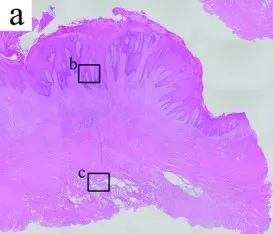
Histopathology of pseudocarcinomatous hyperplasia. (a) Epidermal hyperplasia and elongation of the rete ridges were observed.
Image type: pathology (h&e)